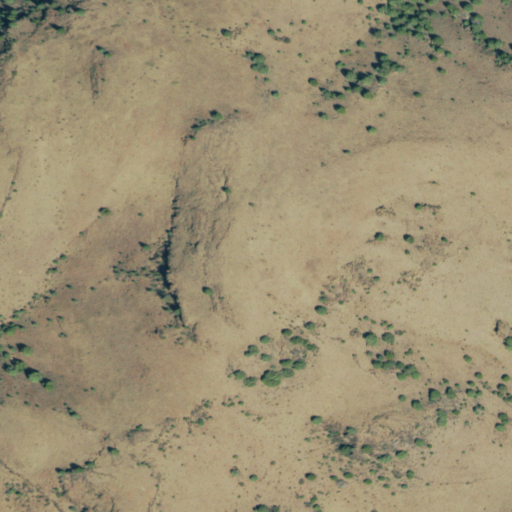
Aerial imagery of mountain in Colorado named Cerro Negro containing shrub and evergreen forest